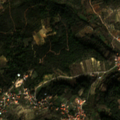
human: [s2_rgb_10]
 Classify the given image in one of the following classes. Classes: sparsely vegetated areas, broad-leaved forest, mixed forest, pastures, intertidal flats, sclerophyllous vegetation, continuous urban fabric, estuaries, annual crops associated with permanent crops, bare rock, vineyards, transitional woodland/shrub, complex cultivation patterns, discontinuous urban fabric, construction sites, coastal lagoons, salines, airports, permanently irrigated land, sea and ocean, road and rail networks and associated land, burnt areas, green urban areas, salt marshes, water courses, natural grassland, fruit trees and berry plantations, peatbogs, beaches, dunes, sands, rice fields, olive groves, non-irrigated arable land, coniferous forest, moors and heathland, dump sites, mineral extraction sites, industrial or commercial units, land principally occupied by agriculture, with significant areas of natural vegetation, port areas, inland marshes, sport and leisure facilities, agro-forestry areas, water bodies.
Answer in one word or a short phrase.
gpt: discontinuous urban fabric, olive groves, annual crops associated with permanent crops, land principally occupied by agriculture, with significant areas of natural vegetation, coniferous forest, transitional woodland/shrub